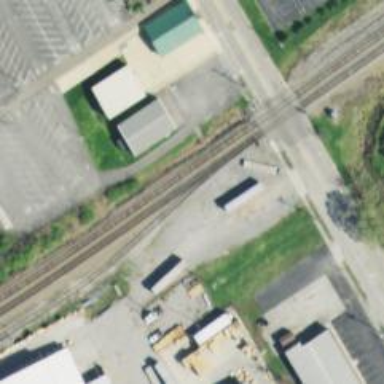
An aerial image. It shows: Rail spur service.